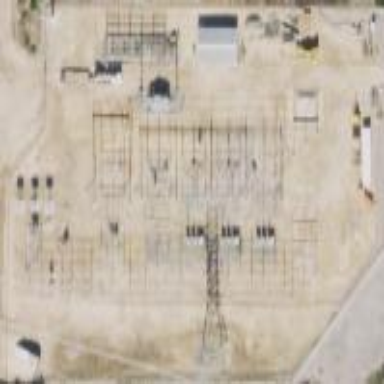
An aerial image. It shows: Outdoor power substation surrounded by fence. The substation operates at the distribution level.